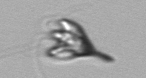
Label: Pyramimonas_longicauda